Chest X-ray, PA view. Patient: 65 years old, sex M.
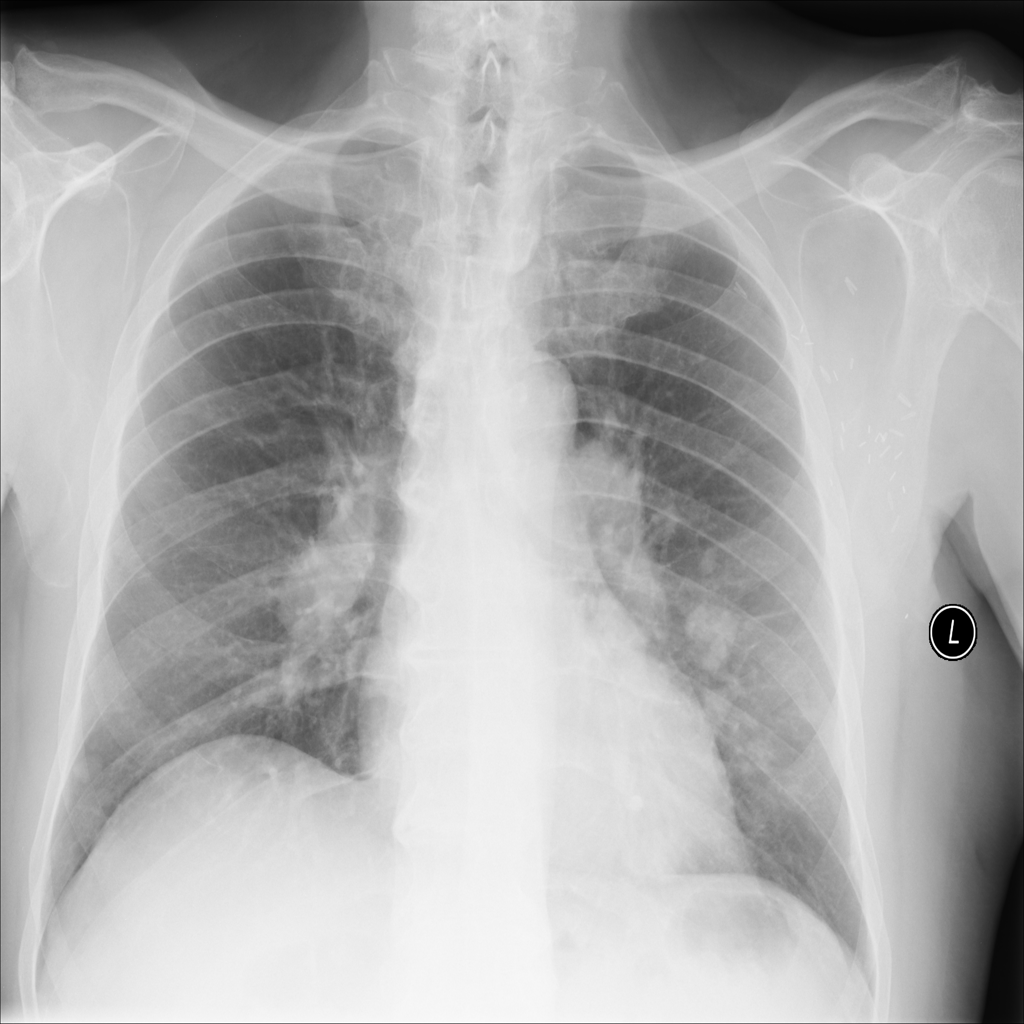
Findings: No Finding